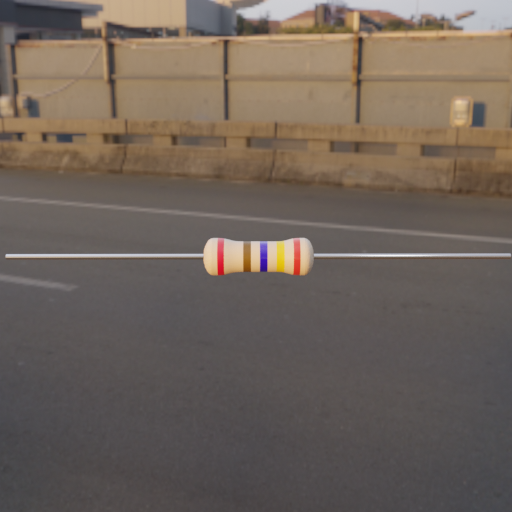
Resistor colour bands (in order): red, brown, blue, yellow, red